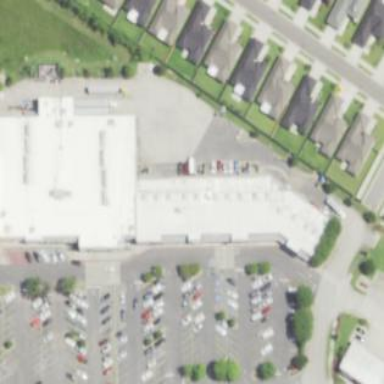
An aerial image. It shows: Retail building.